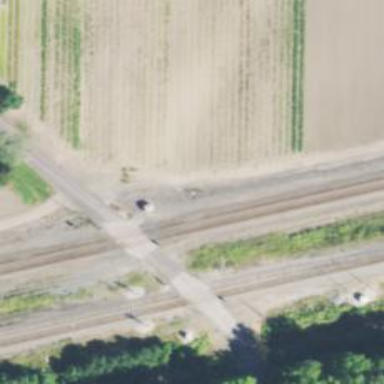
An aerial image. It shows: Railway level crossing.